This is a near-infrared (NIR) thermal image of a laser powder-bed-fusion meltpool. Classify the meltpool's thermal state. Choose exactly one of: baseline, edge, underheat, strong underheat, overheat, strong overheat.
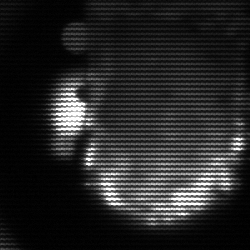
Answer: baseline